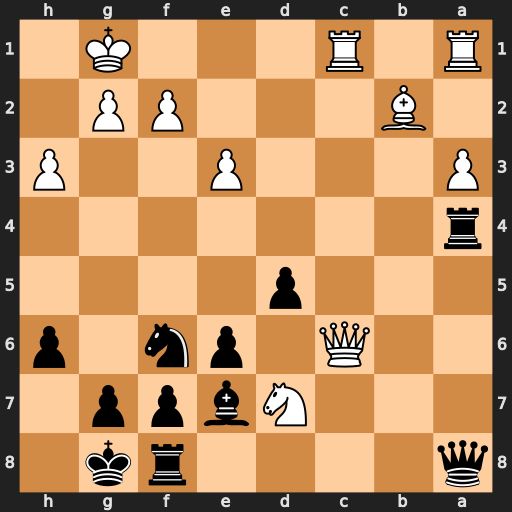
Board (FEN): q4rk1/3Nbpp1/2Q1pn1p/3p4/r7/P3P2P/1B3PP1/R1R3K1
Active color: b
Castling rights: -
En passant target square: -
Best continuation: Qxc6 Nxf6+ Bxf6 Rxc6 Bxb2